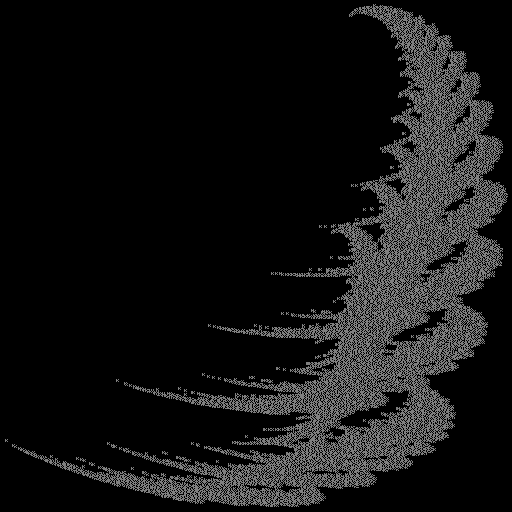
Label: snowdrift